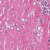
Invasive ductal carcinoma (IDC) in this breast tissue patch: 0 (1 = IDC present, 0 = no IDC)